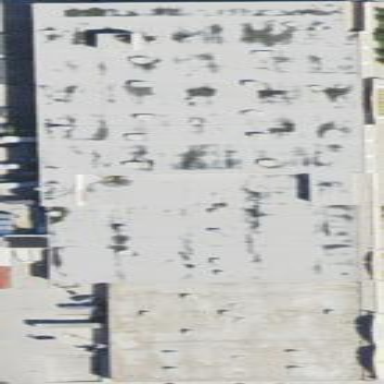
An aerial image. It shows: Retail building.